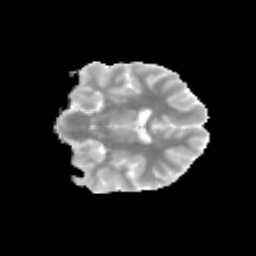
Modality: MD
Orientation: coronal
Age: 13
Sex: female
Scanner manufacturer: siemens
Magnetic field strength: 3 T
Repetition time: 3.8 s
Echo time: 0.07 s